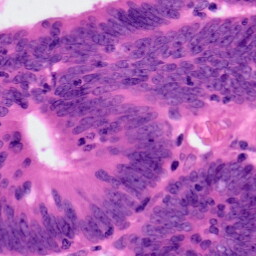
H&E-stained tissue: Colon